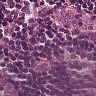
Metastatic tissue present: no